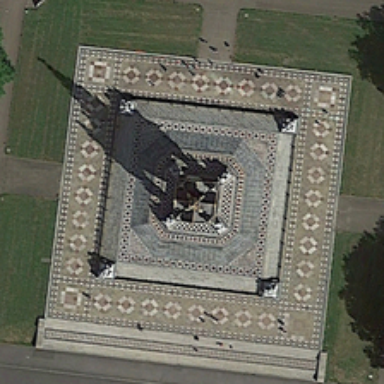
Several green trees are around a square square .